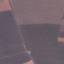
Land use / land cover class: AnnualCrop